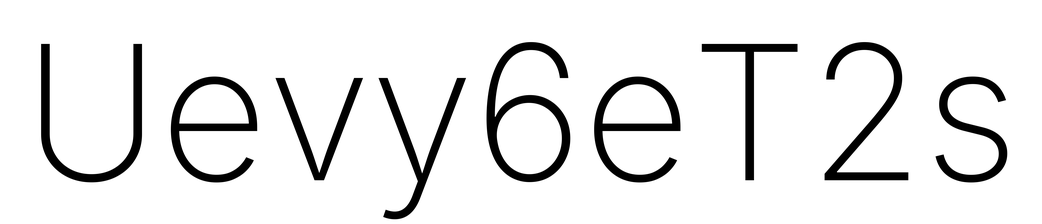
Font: Inter_ExtraLight